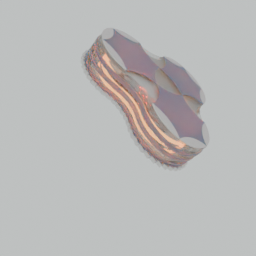
Label: appliances